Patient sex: M
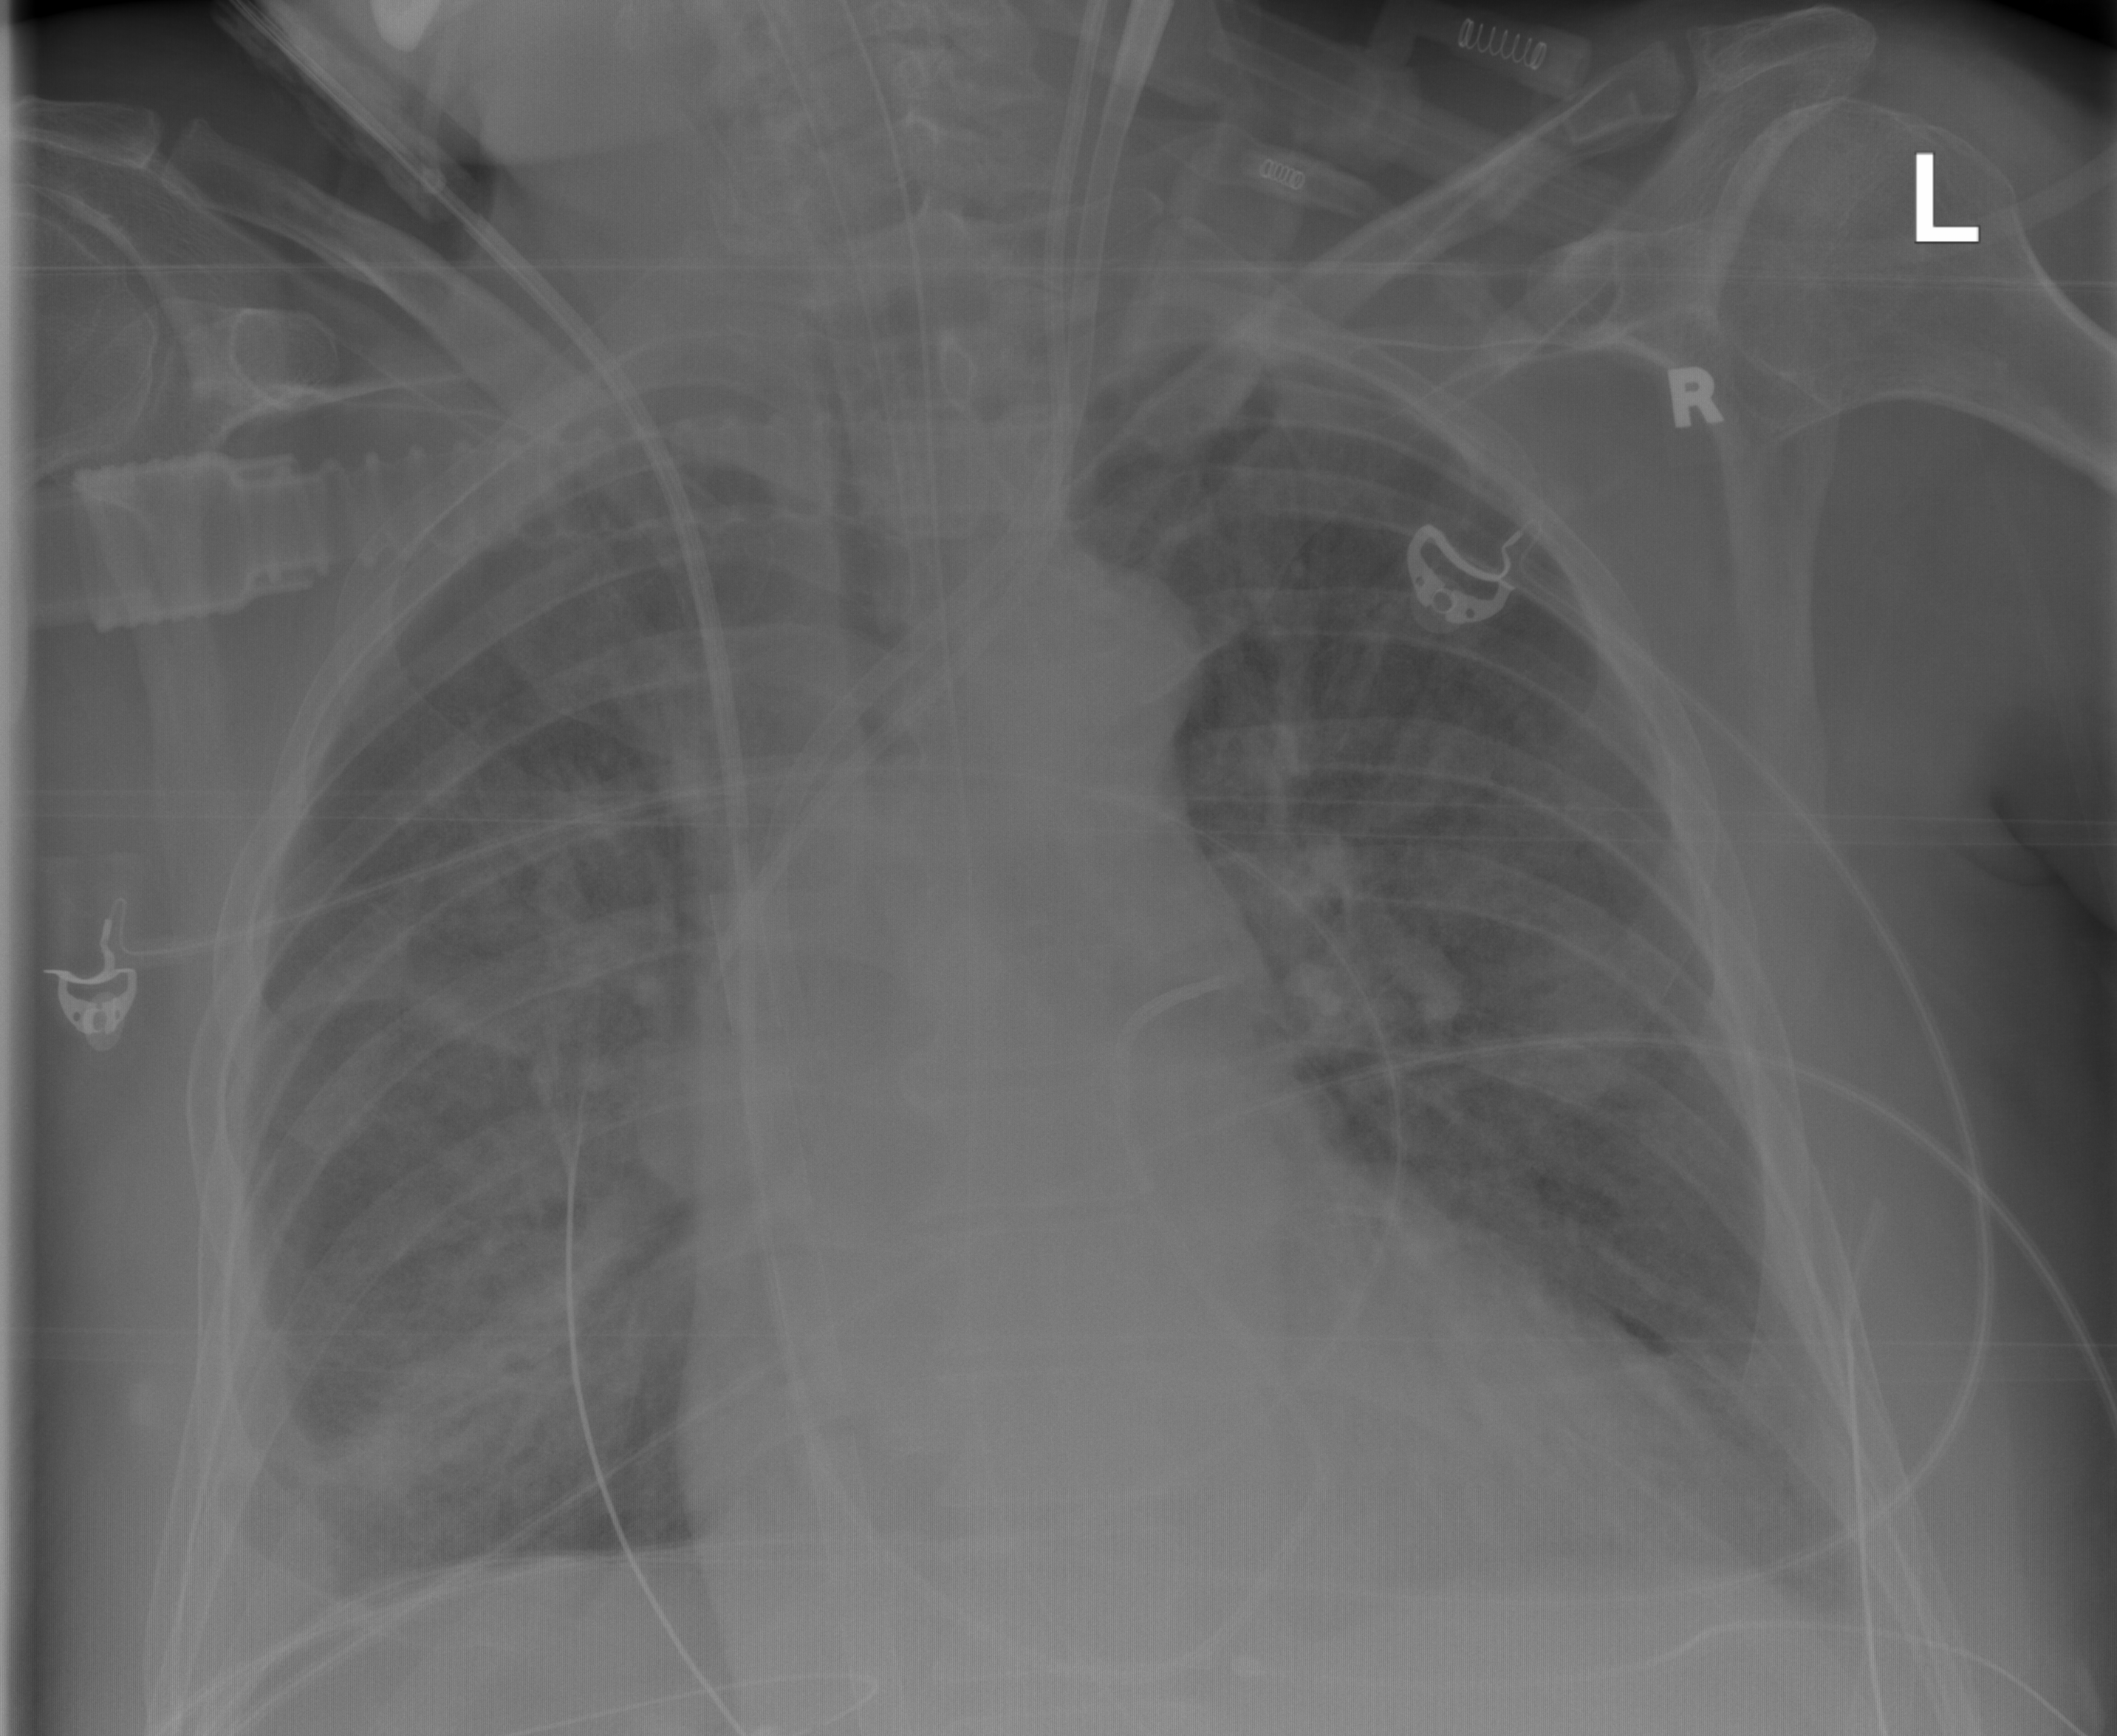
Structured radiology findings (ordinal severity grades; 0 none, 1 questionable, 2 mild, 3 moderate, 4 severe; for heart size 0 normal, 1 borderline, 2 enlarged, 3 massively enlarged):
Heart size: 2
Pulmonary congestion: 0
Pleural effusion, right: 2
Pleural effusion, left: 2
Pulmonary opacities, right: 3
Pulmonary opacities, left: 3
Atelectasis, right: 2
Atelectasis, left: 2